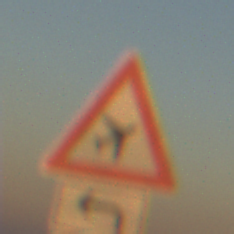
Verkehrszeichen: FlugbetriebLinks
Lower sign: RichtungsangabeDurchPfeile2
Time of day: SunriseSunset
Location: Outdoor (Nature)
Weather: Clear
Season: NotSpecified
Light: Natural